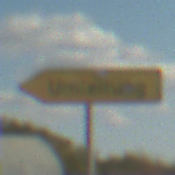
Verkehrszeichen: UmleitungswegweiserLinksweisend
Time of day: MorningAfternoon
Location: Outdoor (RoadRail)
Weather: PartlyCloudy
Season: NotSpecified
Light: Natural